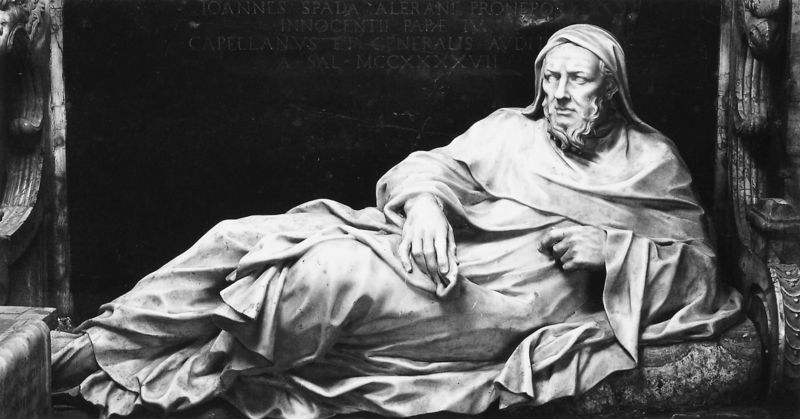
Titel: Giovanni Spada
Künstler: Cosimo Fancelli
Standort: Rom, S. Girolamo della Carità, cappella Spada (EU - I - Latium)
Schlagwörter: hand, mann, umhang, weiß, finger, marmor, nase, schwarz, stirn, tuch, bart, augen, falten, stein, hände, figur, gewand, skulptur, statue, sofa, liegen, ruhen, detail, faltenwurf, plastik, liegend, foto, denkmal, schwarzweiss, entspannt, liege, mönch, heiliger, kaputze, römisch, grabmal, liegender, leigender, sargfigur, blckend, grabamal, bildahuerei